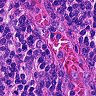
Metastatic tissue present: no